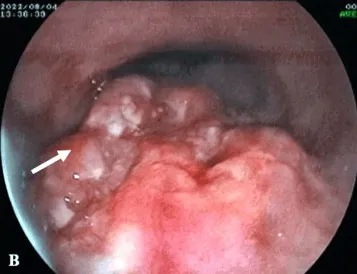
Upper gastrointestinal endoscopic examination illustrating a large circumferential ulceroproliferative friable mass in the esophagus (A and B).
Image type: endoscopy (airway_endoscopy)